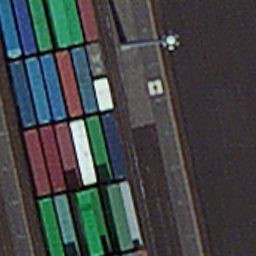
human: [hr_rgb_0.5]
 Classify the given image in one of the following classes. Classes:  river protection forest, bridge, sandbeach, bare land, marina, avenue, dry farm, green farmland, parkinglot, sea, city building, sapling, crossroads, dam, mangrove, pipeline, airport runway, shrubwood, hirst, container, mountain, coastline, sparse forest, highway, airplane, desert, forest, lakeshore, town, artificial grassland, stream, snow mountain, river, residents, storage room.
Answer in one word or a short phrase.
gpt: container